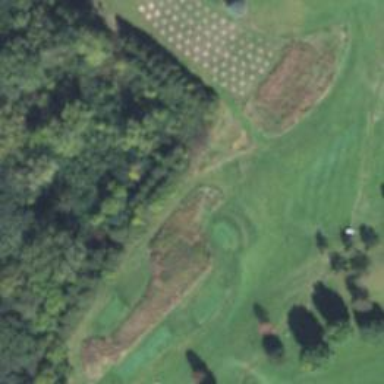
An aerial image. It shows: Service road used as golf cart path.